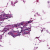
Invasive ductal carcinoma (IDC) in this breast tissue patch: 0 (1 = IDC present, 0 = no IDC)